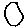
Label: circle